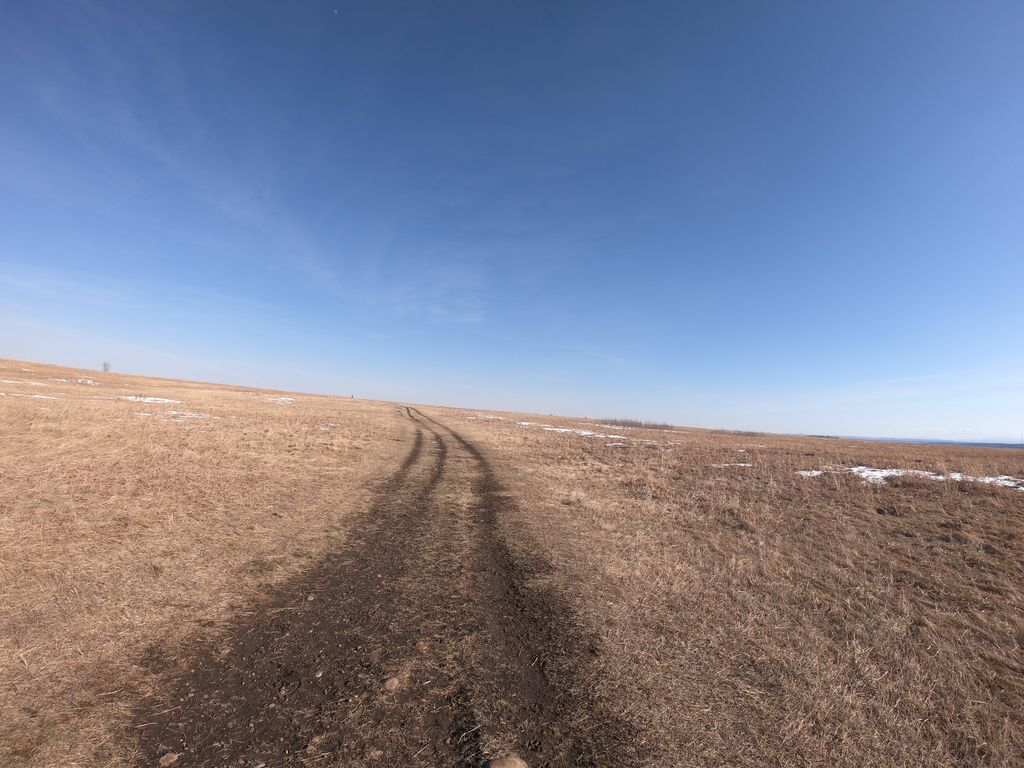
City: calgary